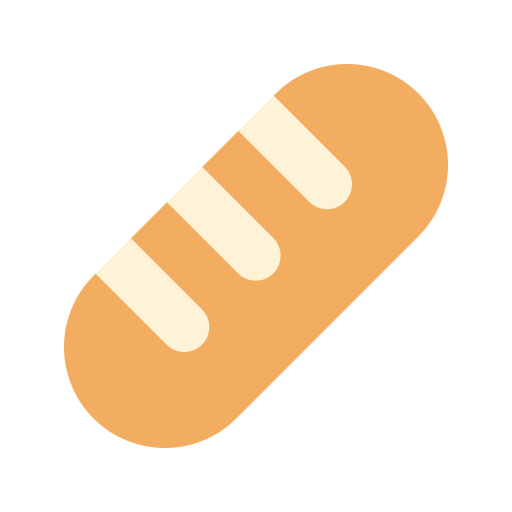
baguette bread flat